Question: I am not good with CSS. I am not sure how to align checkboxes in columns with their child checkboxes underneath as a hierarchical representation. Example, I have countries and their respective states to be shown in a hierarchy but in columns as shown in the image below.
I am not sure how to align this using code. I get hierarchical data from the service but could not align in the below format.
I tried using margins, float, but cannot format the layout properly.

please find the HTML markup below:
'''
<div id="CountryList" style="display: block; width: 100%;">
<div style="display: inline;">
<div style="display: block;">
<input type="checkbox" class="country-parent" />United States of America
</div>
<div style="display: block;">
<input type="checkbox" class="country-child" />New York
</div>
<div style="display: block;">
<input type="checkbox" class="country-child" />Iowa
</div>
<div style="display: block;">
<input type="checkbox" class="country-child" />Texas
</div>
</div>
<div style="display: inline;">
<div style="display: block;">
<input type="checkbox" class="country-parent" />Australia
</div>
<div style="display: block;">
<input type="checkbox" class="country-child" />New South Wales
</div>
<div style="display: block;">
<input type="checkbox" class="country-child" />Queensland
</div>
<div style="display: block;">
<input type="checkbox" class="country-child" />Victoria
</div>
</div>
<div style="display: inline;">
<div style="display: block;">
<input type="checkbox" class="country-parent" />India
</div>
<div style="display: block;">
<input type="checkbox" class="country-child" />Andhra Pradesh
</div>
<div style="display: block;">
<input type="checkbox" class="country-child" />Tamilnadu
</div>
<div style="display: block;">
<input type="checkbox" class="country-child" />Karnataka
</div>
</div>
'''
Any help in this regard is highly appreciated.
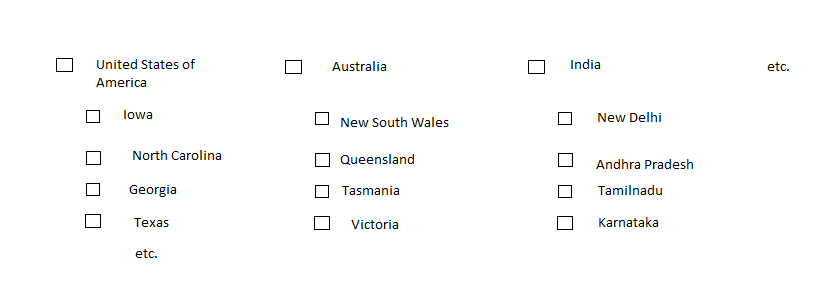
Answer: It should be what you need. See that I removed all your inline styles, you don't need '.country-parent' and '.country-child' classes too. If you don't need them to something else, remove them.
- '#CountryList > div''.country-parent'- '#CountryList > div > div''.country-child'- '+ div''the second one and each other'
'''
<style>
#CountryList > div {float: left;}
#CountryList > div + div {margin-left: 30px;} /* gap between columns */
#CountryList > div > div + div {margin-left: 30px;} /* indent hierarchy */
</style>
<div id="CountryList">
<div>
<div>
<input type="checkbox" class="country-parent" />United States of America
</div>
<div>
<input type="checkbox" class="country-child" />New York
</div>
<div>
<input type="checkbox" class="country-child" />Iowa
</div>
<div>
<input type="checkbox" class="country-child" />Texas
</div>
</div>
<div>
<div>
<input type="checkbox" class="country-parent" />Australia
</div>
<div>
<input type="checkbox" class="country-child" />New South Wales
</div>
<div>
<input type="checkbox" class="country-child" />Queensland
</div>
<div>
<input type="checkbox" class="country-child" />Victoria
</div>
</div>
<div>
<div>
<input type="checkbox" class="country-parent" />India
</div>
<div>
<input type="checkbox" class="country-child" />Andhra Pradesh
</div>
<div>
<input type="checkbox" class="country-child" />Tamilnadu
</div>
<div>
<input type="checkbox" class="country-child" />Karnataka
</div>
</div>
</div>
'''
<URL>